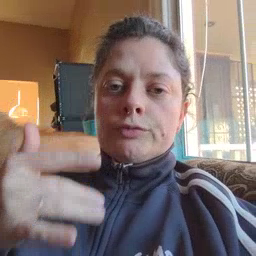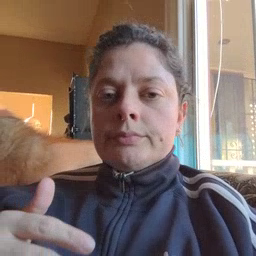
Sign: finger